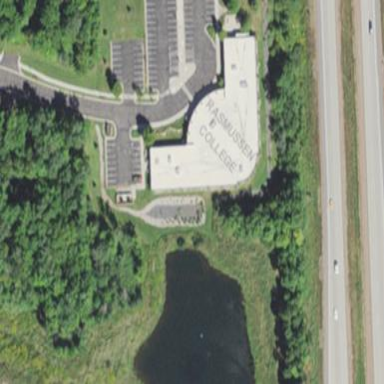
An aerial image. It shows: College building.